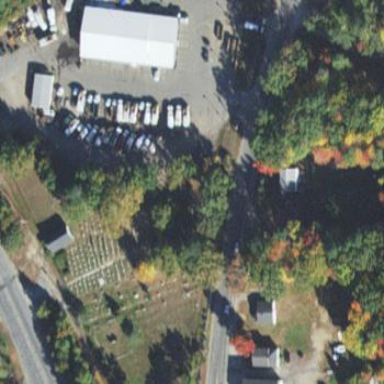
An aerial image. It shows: Cemetery with historical significance.